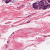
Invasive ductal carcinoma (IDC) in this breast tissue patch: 0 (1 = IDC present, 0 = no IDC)